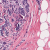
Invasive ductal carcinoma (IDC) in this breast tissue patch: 1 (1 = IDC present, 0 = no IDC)